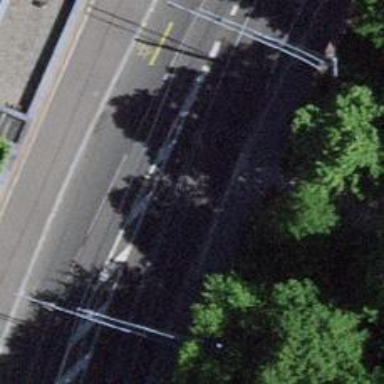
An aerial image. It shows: Tram railway with one electrified contact line.